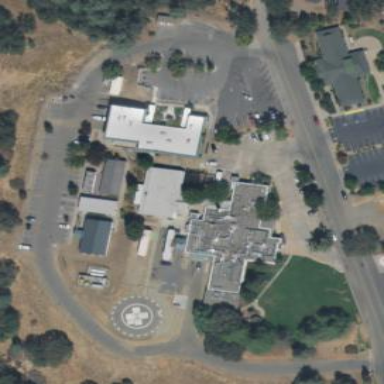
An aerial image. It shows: Healthcare facility identified as hospital.